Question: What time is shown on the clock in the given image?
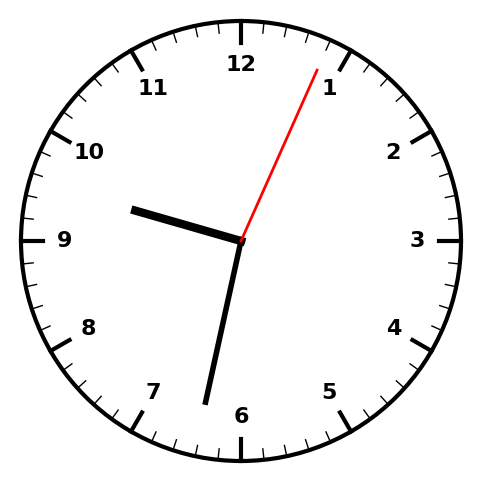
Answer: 09:32:04